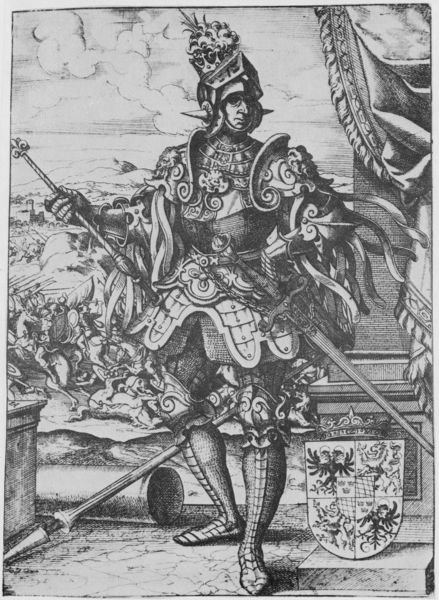
Titel: Bildnis des Bertharicus (Partharit)
Künstler: Jost Amman
Institution: (Seriendruck)
Schlagwörter: berg, hand, himmel, kampf, mann, schatten, weiß, wolken, landschaft, menschen, grau, licht, schmuck, schwarz, säule, zeichnung, architektur, arm, falten, gesicht, halten, mensch, rahmen, sockel, bildnis, herr, portrait, porträt, vorhang, horizont, busch, stehend, adel, krone, beine, federbusch, taille, bein, holzschnitt, berge, grafik, graphik, weis, krieg, schlacht, kaiser, könig, lanze, soldaten, metall, faltenwurf, kontrapost, schild, fuss, druck, schwarzweiss, druckgrafik, radierung, stich, schwert, schwerter, waffen, soldat, waffe, helm, stiefel, herrscher, ritter, armee, heer, rüstung, ganzfigur, wappen, harnisch, kreuzzug, ritterrüstung, visier, speer, helmbusch, kupferstich, mars, zepter, szepter, rohr, schwrz, sper, hülse, beinschienen, faltenwuf, armschienen, fedrbusch, mise en abyme, ann, stend, swert, kriegsgott